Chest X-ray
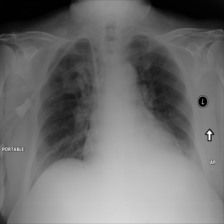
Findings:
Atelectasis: negative
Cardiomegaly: negative
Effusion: negative
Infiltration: positive
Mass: positive
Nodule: negative
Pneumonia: negative
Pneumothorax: negative
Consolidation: negative
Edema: negative
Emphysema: negative
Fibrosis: negative
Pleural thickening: negative
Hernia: negative